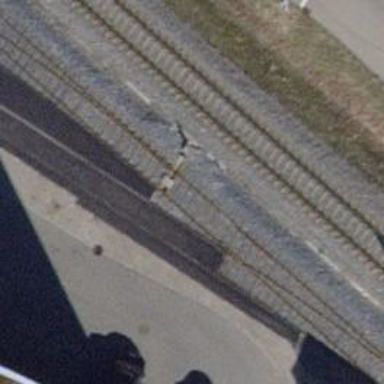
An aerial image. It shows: Single-track railway spur.